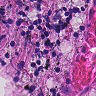
Metastatic tissue present: no